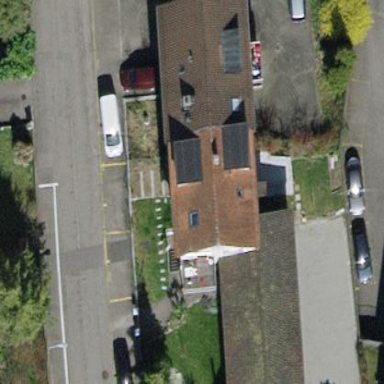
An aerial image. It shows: Building with tiled roof.